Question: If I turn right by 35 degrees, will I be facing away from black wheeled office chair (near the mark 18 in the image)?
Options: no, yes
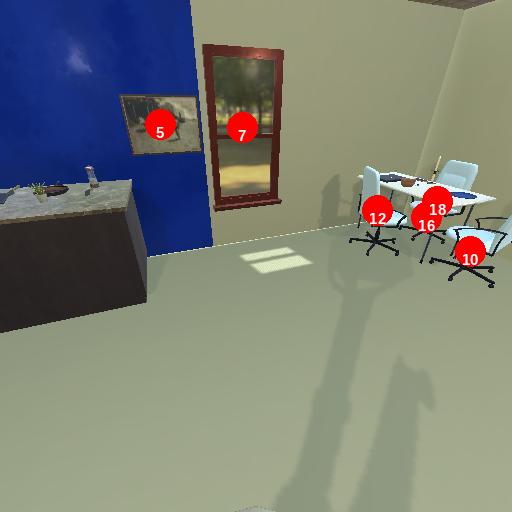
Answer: no